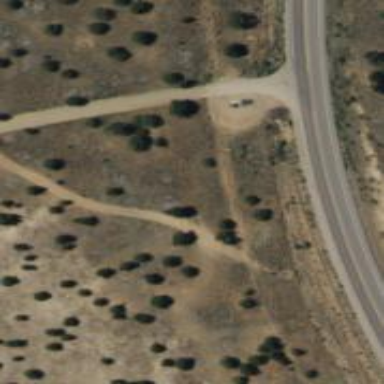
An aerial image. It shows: Disused road.